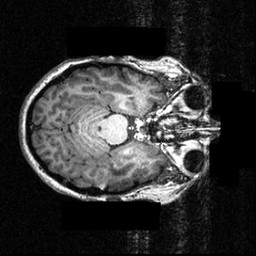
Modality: T1w
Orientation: axial
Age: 26
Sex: female
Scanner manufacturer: siemens
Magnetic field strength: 3.951 T
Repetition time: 1.5 s
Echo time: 0.00335 s